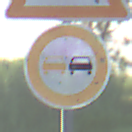
Verkehrszeichen: Ueberholverbot
Zusatzzeichen oben: WildwechselRechts
Umgebung: Outdoor, Suburban
Tageszeit: SunriseSunset
Wetter: PartlyCloudy
Licht: Natural
Jahreszeit: NotSpecified
Kontrast: HighContrast